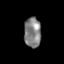
Tissue: skin
Cell type: Epithelial cells
Senescence score: 0.1939
Nuclear area (px): 491
Mean DAPI intensity: 130.766